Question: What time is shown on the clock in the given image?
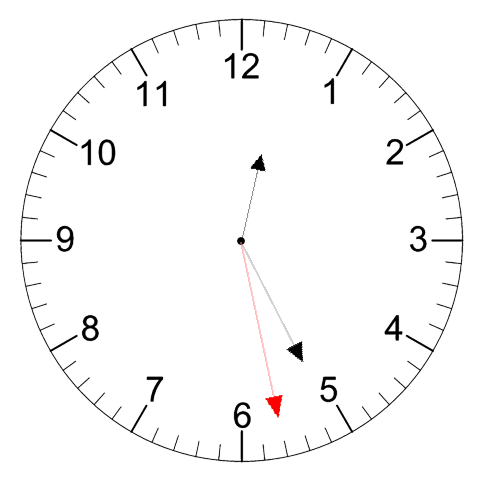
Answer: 12:25:28